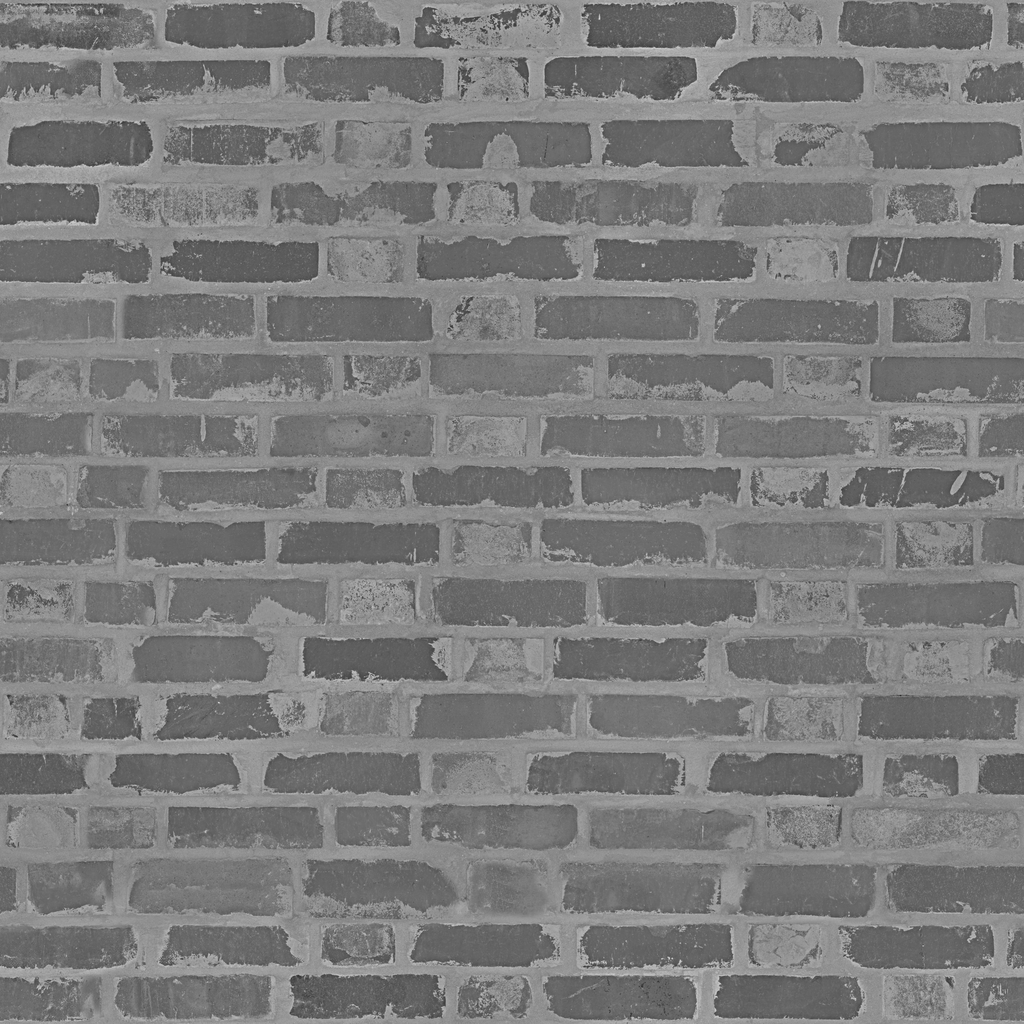
Texture map type: Roughness